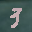
Label: 3